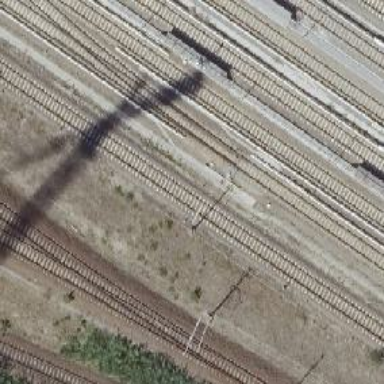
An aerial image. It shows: Catenary mast for power lines.